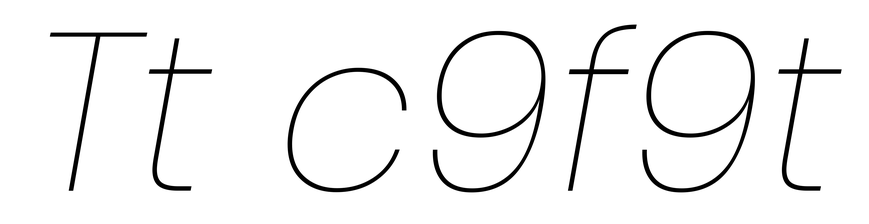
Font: Poppins-ThinItalic